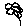
Label: flower